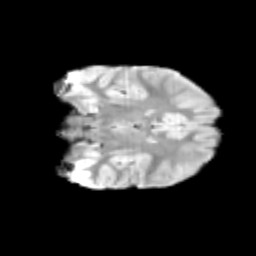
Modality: T2w
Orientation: coronal
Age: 9
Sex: female
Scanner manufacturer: siemens
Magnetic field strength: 3 T
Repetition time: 3.8 s
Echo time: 0.07 s